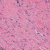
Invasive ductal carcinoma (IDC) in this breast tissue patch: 0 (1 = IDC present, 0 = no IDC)